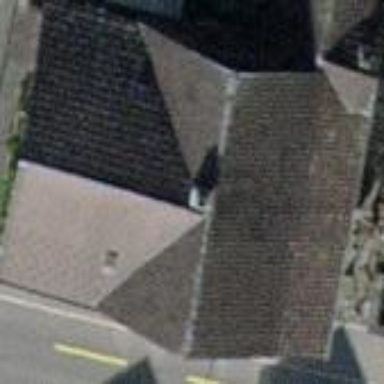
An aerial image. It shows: Semidetached house.